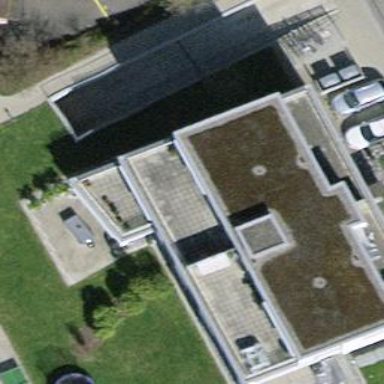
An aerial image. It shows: Building with tiled roof.